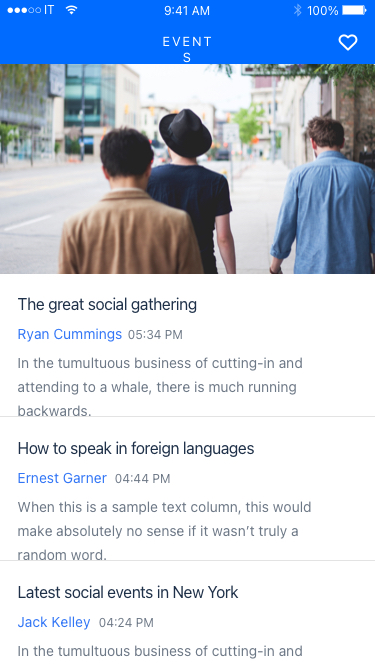
Text in this UI design:
In the tumultuous business of cutting-in and attending to a whale, there is much running backwards.
04:24 PM
Jack Kelley
Latest social events in New York
When this is a sample text column, this would make absolutely no sense if it wasn’t truly a random word.
04:44 PM
Ernest Garner
How to speak in foreign languages
In the tumultuous business of cutting-in and attending to a whale, there is much running backwards.
05:34 PM
Ryan Cummings
The great social gathering
EVENTS
100%
9:41 AM
IT